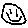
Label: smiley face